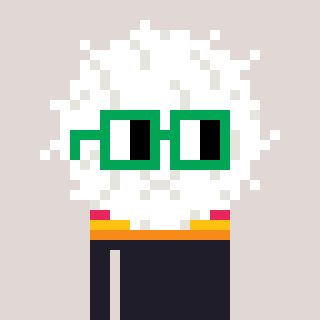
a pixel art character with square green glasses, a cottonball-shaped head and a grayscale-colored body on a warm background